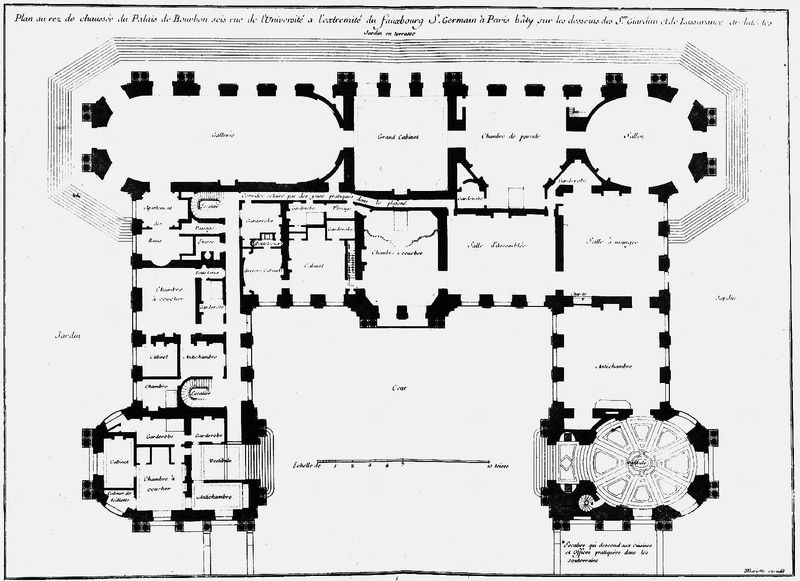
Titel: Palais Bourbon in Paris
Standort: Paris, Palais Bourbon (EU - F)
Schlagwörter: weiß, fenster, paris, schwarz, skizze, zeichnung, zimmer, anlage, gebäude, haus, schloss, barock, signatur, kirche, reich, adel, herrschaft, schrift, türen, last, hof, französisch, treppe, treppen, stufen, eingang, innenhof, palast, dom, linie, groß, schwarzweiß, text, räume, entwurf, kathedrale, plan, wendeltreppe, lilien, grundriss, maßstab, bauplan, gänge, dreiflügelanlage, säle, trakte, ehrenhof, prunkvoll, flure, verschachtelt, dreiflügel, oplan, germain, ppalast, u-färmig, u-förmig